You are looking at the unprocessed time series of a bearing vibration snapshot. Classify the bearing condition as one of: normal, inner_race, outer_race, ball.
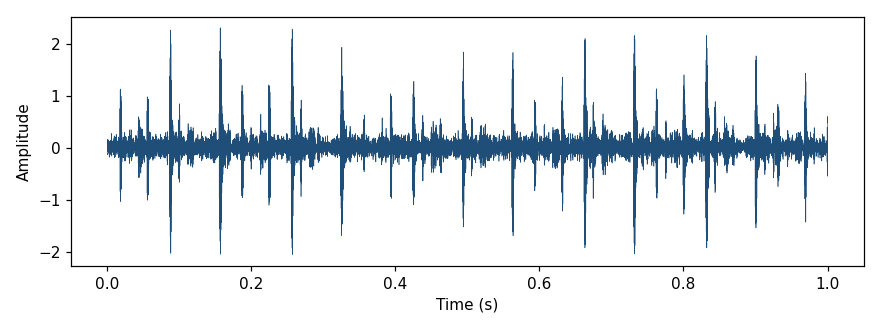
Answer: inner_race